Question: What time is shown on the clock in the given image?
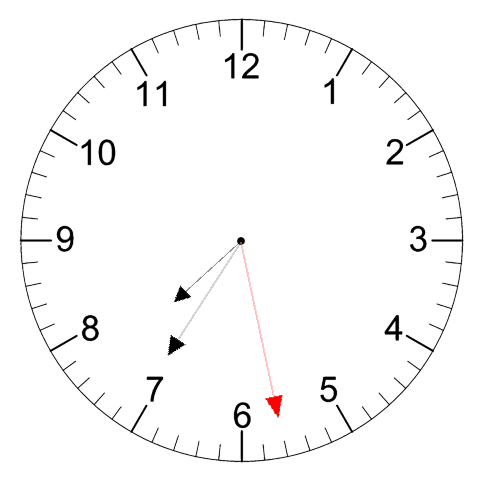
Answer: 07:35:28